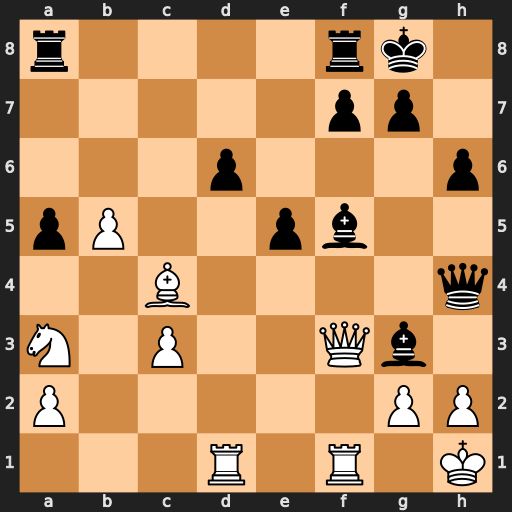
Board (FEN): r4rk1/5pp1/3p3p/pP2pb2/2B4q/N1P2Qb1/P5PP/3R1R1K
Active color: w
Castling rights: -
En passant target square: -
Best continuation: Qxg3 Qxg3 hxg3